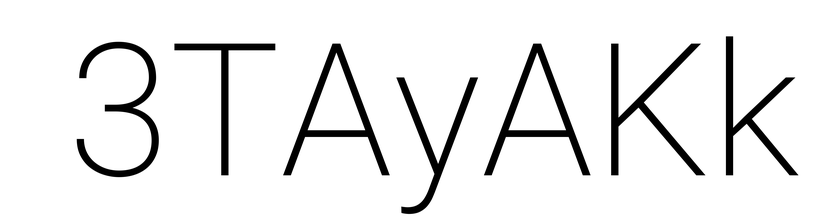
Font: Roboto_ExtraLight